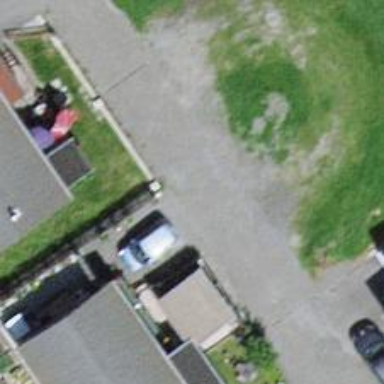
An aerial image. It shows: Driveway with fine gravel surface.